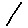
Label: line